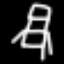
Label: chair